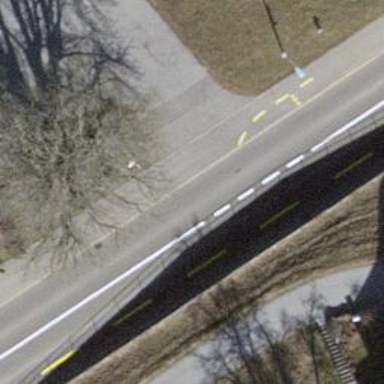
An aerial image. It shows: Secondary road with asphalt surface.